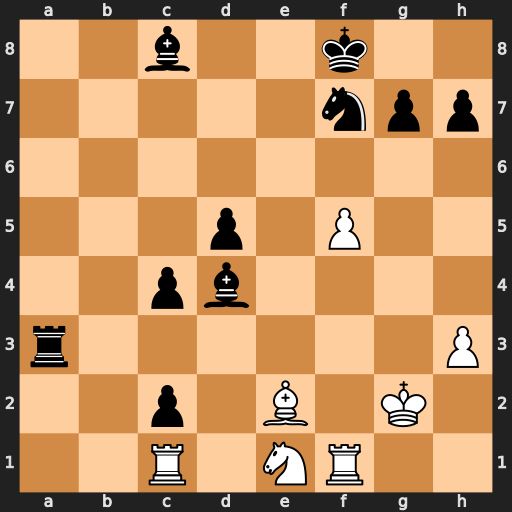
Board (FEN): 2b2k2/5npp/8/3p1P2/2pb4/r6P/2p1B1K1/2R1NR2
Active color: w
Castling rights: -
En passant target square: -
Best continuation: Nxc2 Bb2 Nxa3